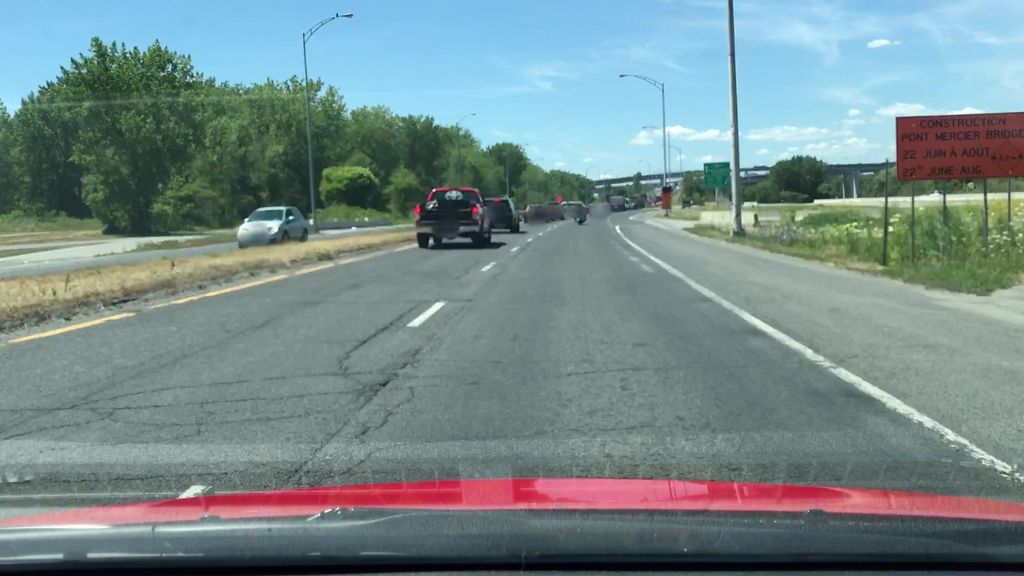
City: montreal